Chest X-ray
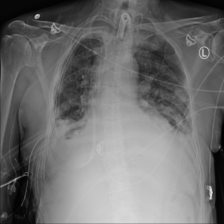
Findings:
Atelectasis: negative
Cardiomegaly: negative
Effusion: negative
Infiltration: negative
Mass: negative
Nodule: negative
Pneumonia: negative
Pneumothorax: negative
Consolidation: negative
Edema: negative
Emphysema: negative
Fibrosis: negative
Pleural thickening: negative
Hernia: negative